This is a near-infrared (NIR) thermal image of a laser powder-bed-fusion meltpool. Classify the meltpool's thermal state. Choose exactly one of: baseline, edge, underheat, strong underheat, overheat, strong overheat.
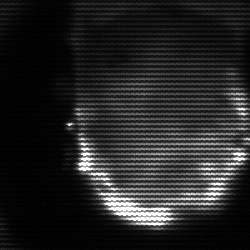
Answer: baseline